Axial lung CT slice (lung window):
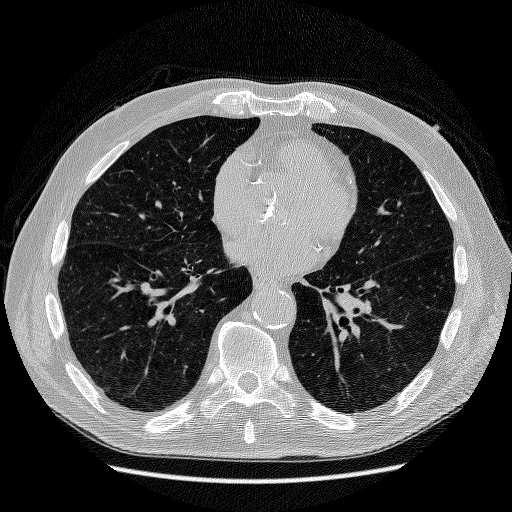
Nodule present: no